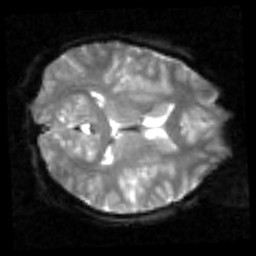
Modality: inplaneT2
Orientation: axial
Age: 21
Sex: male